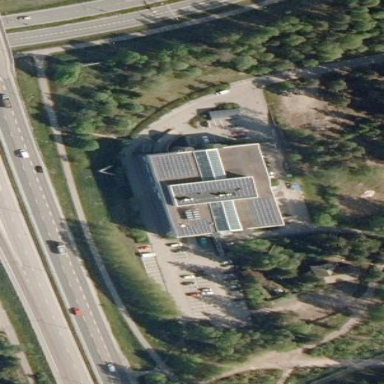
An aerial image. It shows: Office building with flat roof.